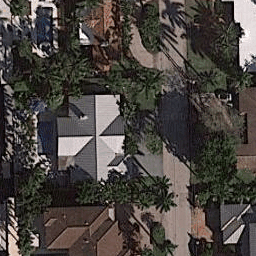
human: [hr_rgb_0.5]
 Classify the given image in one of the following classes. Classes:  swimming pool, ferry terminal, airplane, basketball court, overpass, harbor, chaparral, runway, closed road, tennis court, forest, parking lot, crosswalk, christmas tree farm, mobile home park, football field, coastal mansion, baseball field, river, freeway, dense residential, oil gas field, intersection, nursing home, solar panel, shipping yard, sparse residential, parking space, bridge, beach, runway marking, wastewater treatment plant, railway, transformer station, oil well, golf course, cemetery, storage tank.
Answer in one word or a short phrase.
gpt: coastal mansion